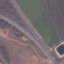
Label: Highway